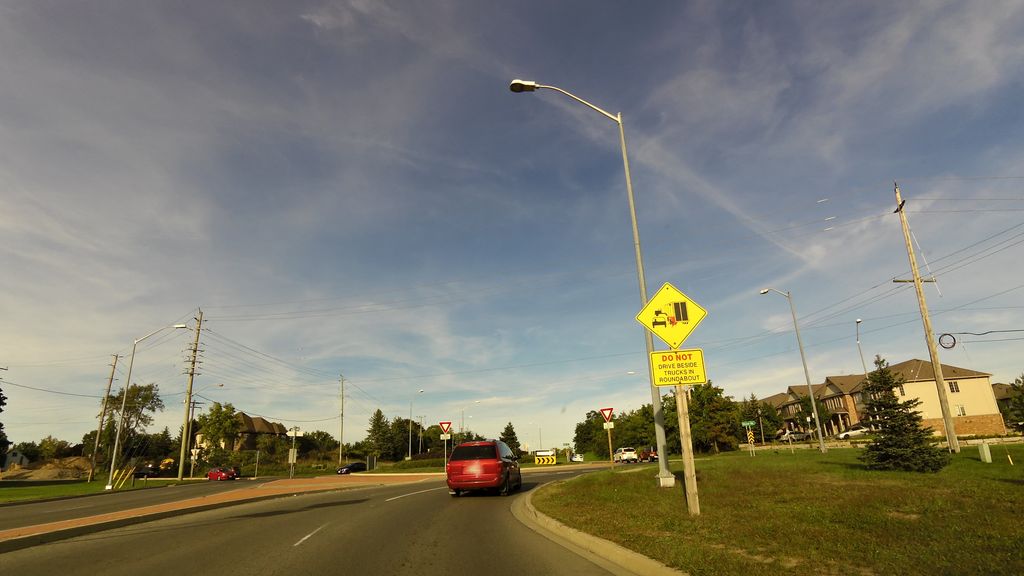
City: hamilton